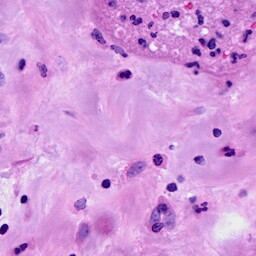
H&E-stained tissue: Breast